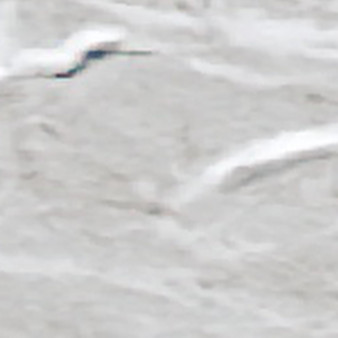
Label: other